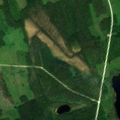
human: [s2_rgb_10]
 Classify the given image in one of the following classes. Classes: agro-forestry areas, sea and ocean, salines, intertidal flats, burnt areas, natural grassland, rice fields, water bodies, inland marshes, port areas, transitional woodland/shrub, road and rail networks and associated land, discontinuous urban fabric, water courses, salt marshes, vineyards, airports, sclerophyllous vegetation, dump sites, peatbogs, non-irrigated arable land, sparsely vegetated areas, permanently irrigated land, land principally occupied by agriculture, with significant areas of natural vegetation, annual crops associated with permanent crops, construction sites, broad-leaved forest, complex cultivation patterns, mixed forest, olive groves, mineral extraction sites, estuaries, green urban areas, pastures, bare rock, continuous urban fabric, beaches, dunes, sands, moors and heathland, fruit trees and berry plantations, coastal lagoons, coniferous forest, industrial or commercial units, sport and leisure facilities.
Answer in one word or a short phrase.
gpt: coniferous forest, mixed forest, transitional woodland/shrub, water bodies